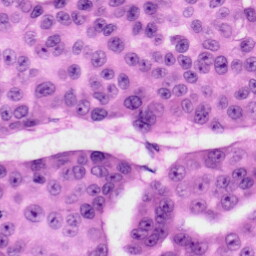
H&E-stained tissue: Skin